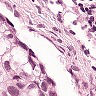
Metastatic tissue present: yes